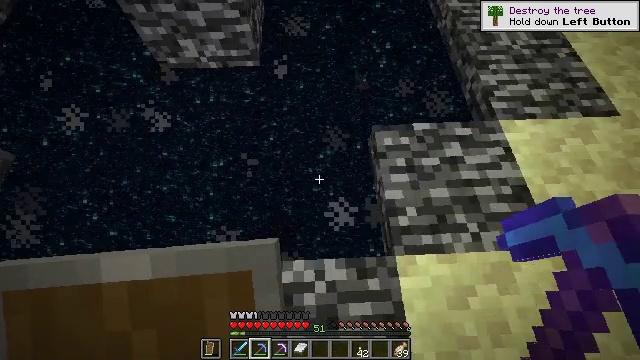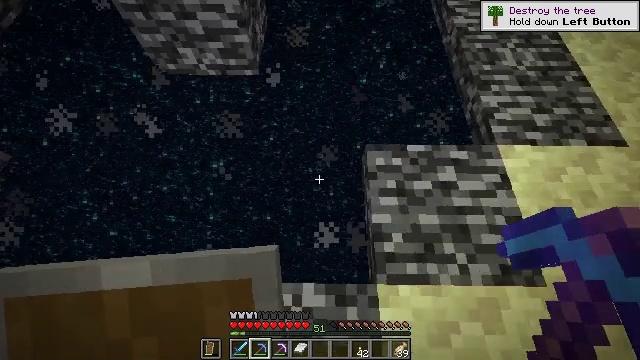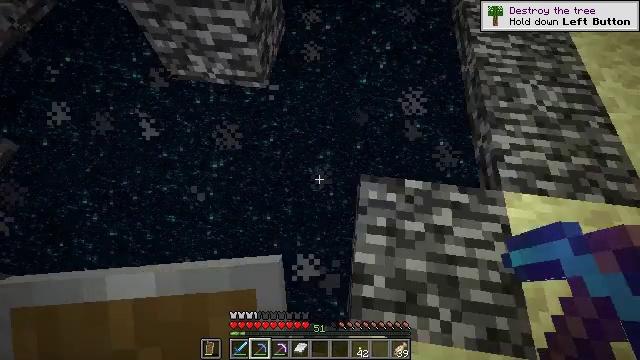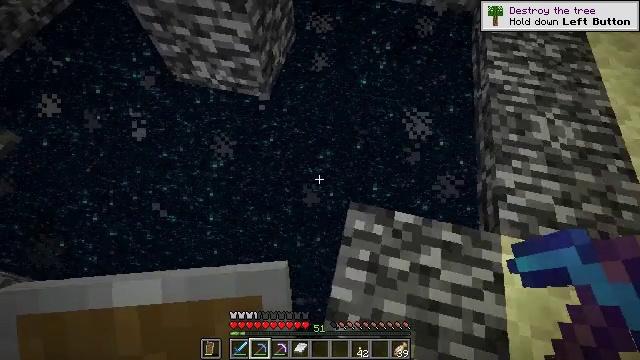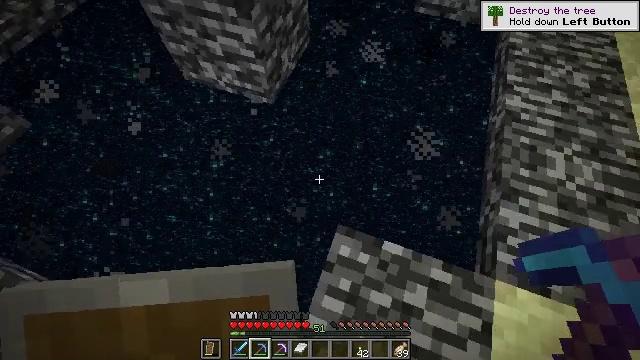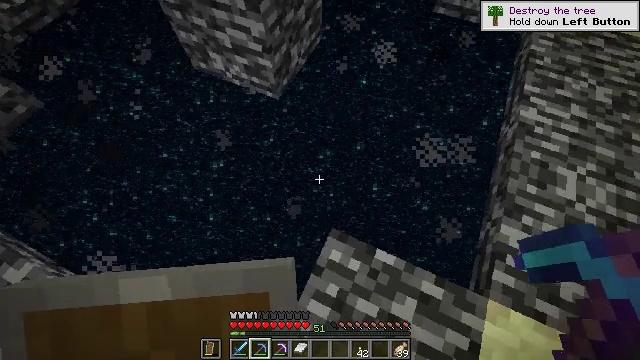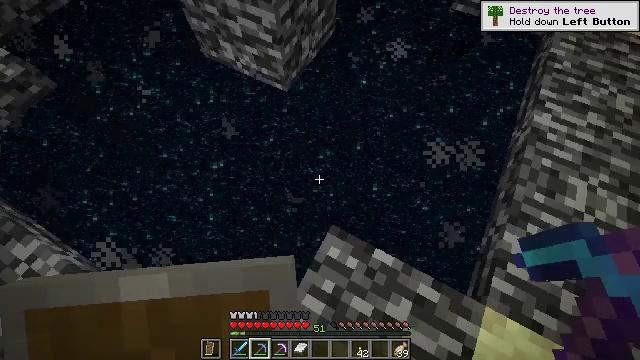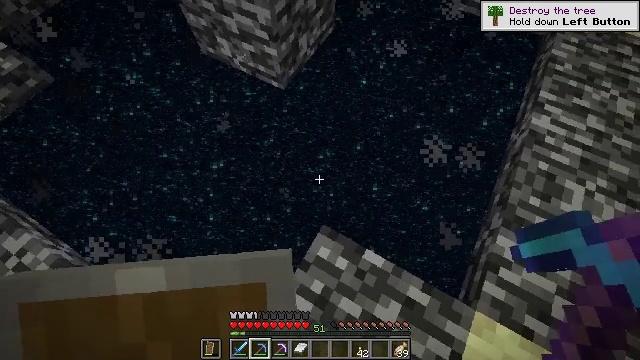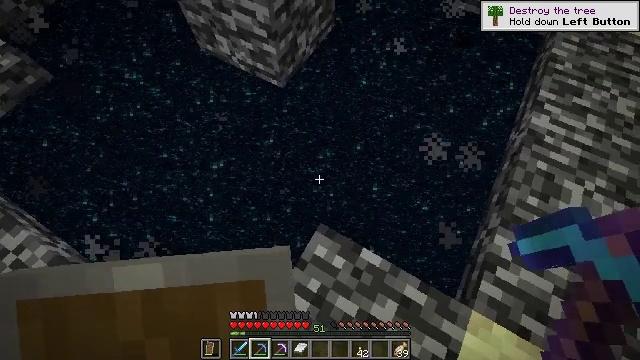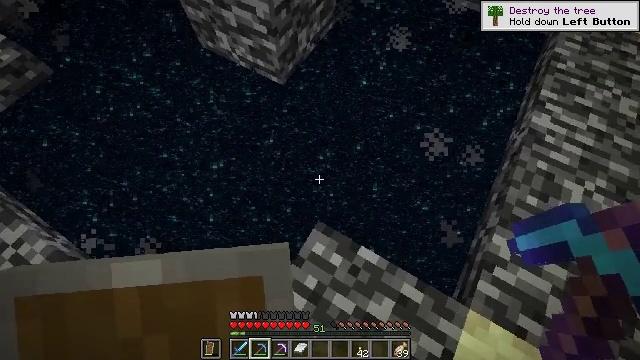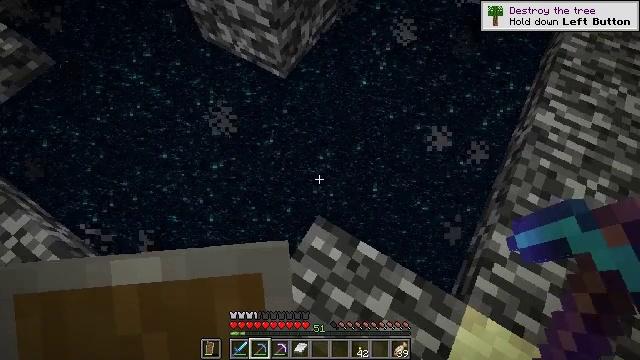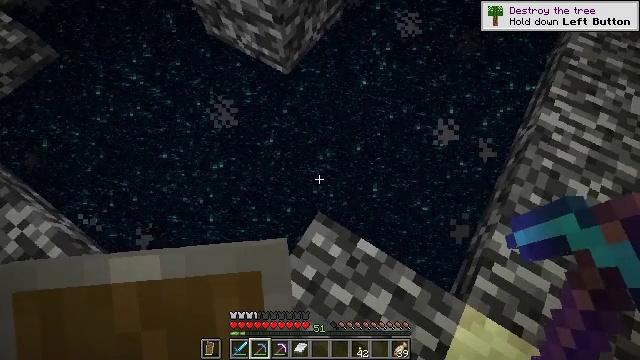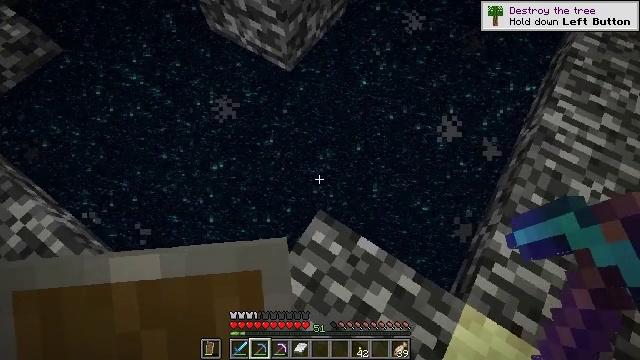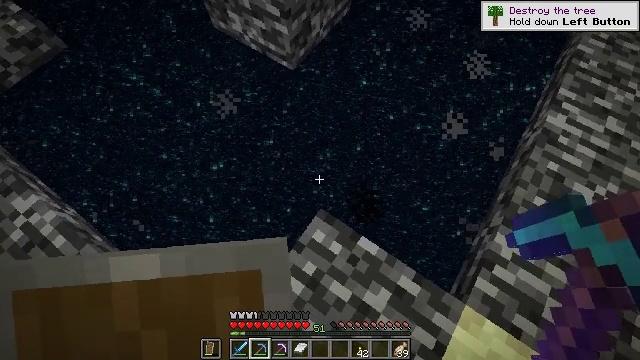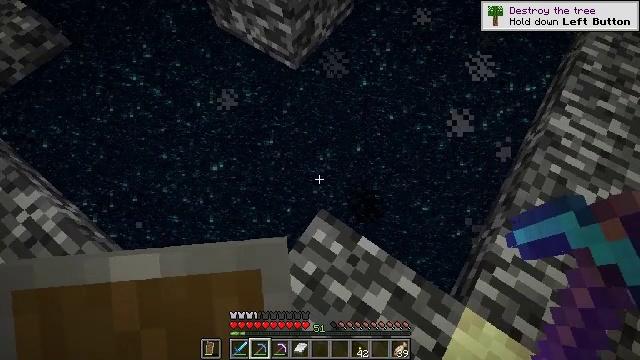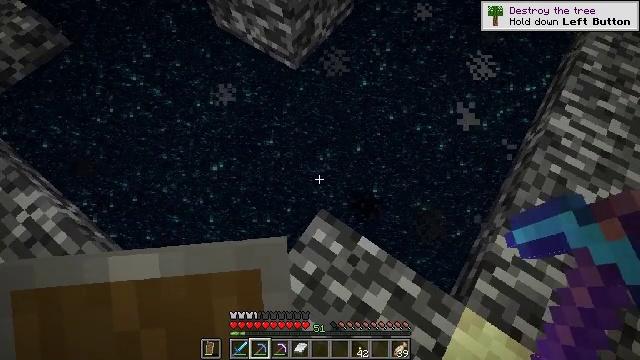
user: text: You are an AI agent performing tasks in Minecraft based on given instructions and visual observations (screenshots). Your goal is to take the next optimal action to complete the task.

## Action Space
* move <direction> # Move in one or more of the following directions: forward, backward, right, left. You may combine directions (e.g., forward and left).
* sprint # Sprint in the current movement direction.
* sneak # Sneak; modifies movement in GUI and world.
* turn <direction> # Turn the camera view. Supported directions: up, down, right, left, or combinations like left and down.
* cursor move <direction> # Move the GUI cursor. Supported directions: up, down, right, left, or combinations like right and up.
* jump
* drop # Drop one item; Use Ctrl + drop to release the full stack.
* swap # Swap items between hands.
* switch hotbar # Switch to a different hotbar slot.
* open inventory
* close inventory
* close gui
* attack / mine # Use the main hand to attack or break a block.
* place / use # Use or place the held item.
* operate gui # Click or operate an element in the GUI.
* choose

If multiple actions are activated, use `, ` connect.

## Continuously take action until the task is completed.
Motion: motion action
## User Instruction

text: Attack the end stone bricks to collect them.
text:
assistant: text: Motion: move forward and move right, turn left
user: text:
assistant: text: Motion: move forward and move right, turn left
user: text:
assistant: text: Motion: move forward and move right, turn left
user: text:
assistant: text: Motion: move forward and move right, turn left
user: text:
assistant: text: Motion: turn left and down
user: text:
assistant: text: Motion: turn left and down
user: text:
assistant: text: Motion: turn left
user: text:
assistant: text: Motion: no_op
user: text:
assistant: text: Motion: no_op
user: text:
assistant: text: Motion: turn down
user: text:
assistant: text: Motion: turn left
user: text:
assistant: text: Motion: no_op
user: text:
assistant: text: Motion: no_op
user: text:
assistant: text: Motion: no_op
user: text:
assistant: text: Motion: no_op
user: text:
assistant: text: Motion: no_op
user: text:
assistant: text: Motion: no_op
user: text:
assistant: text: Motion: no_op
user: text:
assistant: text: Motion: no_op
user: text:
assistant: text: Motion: no_op
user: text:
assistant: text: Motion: no_op
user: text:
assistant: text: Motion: no_op
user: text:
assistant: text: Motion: no_op
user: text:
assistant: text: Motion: no_op
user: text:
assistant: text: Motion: no_op
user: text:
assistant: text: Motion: no_op
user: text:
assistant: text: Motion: no_op
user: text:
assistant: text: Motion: no_op
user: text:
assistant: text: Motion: no_op
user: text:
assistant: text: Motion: no_op